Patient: sex F, age 78
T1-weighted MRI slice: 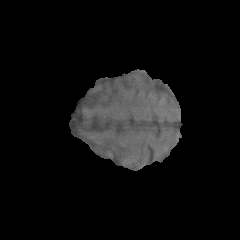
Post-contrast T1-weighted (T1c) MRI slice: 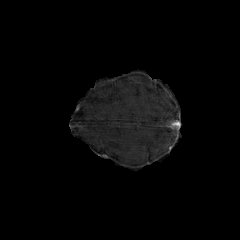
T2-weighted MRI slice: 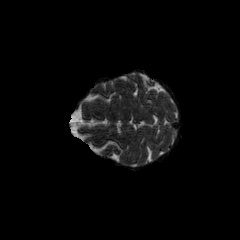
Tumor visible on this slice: no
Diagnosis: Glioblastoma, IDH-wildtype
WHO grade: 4